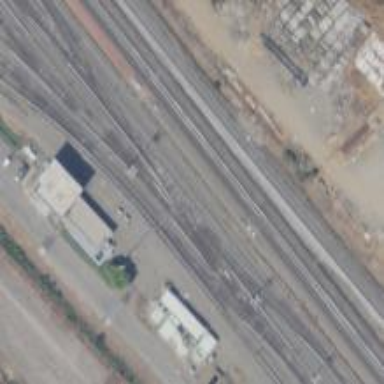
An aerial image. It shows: Electrified rail in service yard.